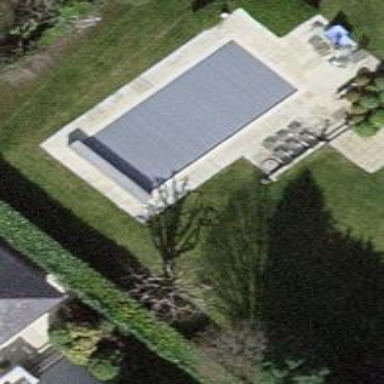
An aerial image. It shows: Swimming pool located in leisure land.